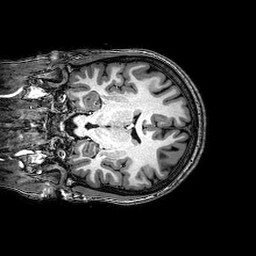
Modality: T1w
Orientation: coronal
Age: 23
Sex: female
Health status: healthy
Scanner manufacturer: philips
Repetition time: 0.00817 s
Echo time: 0.00374 s